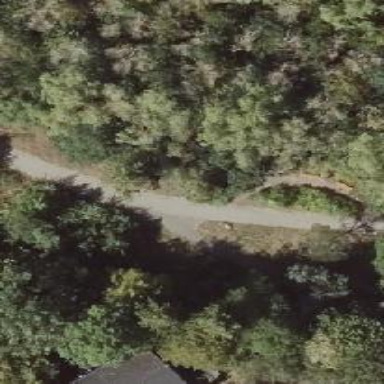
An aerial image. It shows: Footway along the road.